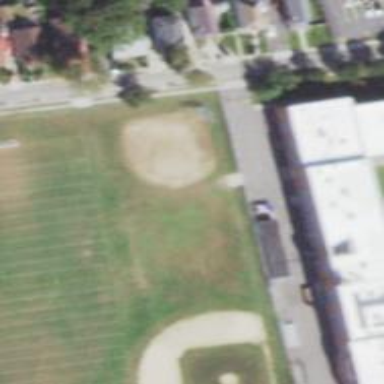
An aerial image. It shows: Baseball pitch for leisure land.